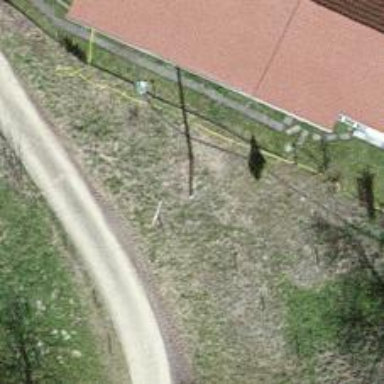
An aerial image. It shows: Minor power line.